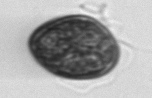
Label: Prorocentrum